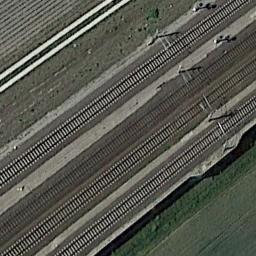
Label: railway